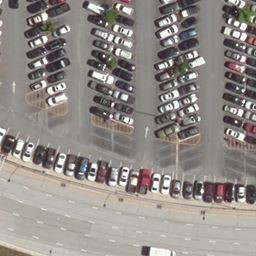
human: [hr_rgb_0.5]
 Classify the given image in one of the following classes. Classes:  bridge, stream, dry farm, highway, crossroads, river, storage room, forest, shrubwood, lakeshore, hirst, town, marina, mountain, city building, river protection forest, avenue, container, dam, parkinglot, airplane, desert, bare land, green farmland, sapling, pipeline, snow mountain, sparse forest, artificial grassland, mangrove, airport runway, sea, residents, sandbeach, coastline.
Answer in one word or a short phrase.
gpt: parkinglot